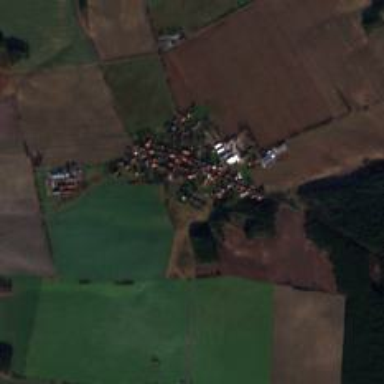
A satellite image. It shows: Village.